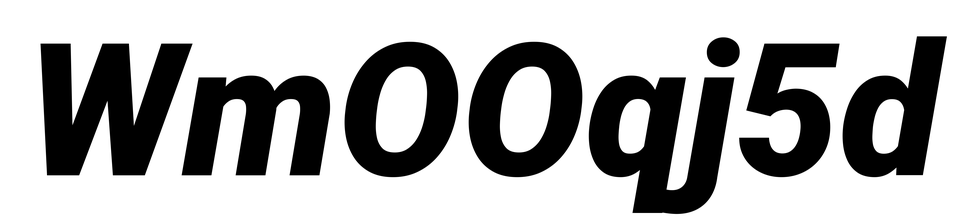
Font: Roboto-Italic_Black_Italic